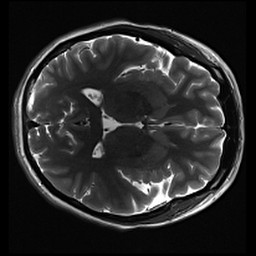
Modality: inplaneT2
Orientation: axial